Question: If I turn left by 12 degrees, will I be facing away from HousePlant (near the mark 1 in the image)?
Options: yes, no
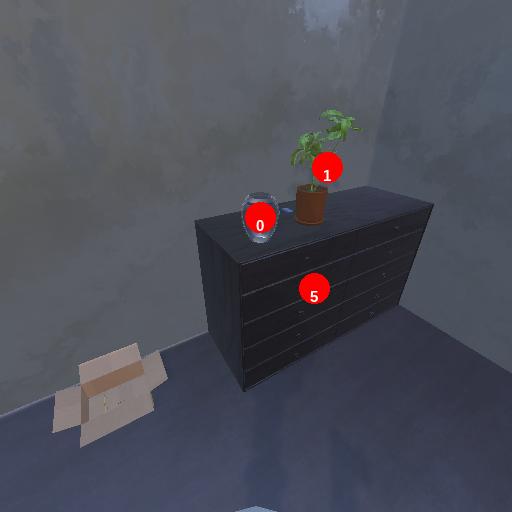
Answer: yes